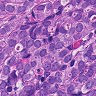
Metastatic tissue present: yes